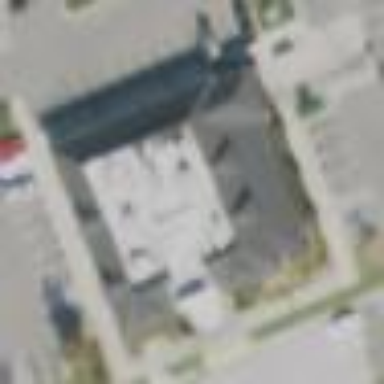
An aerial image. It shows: Restaurant in building.